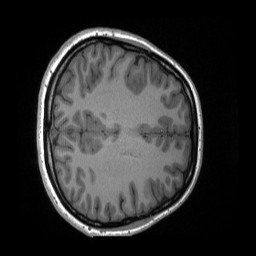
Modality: T1w
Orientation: axial
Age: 23
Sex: female
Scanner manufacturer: siemens
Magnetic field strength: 3 T
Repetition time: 2.4 s
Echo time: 0.00224 s